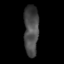
Tissue: skin
Cell type: Epithelial cells
Senescence score: 0.2353
Nuclear area (px): 729
Mean DAPI intensity: 72.641